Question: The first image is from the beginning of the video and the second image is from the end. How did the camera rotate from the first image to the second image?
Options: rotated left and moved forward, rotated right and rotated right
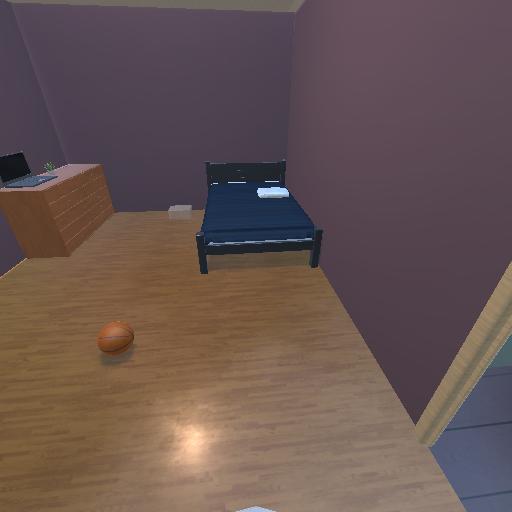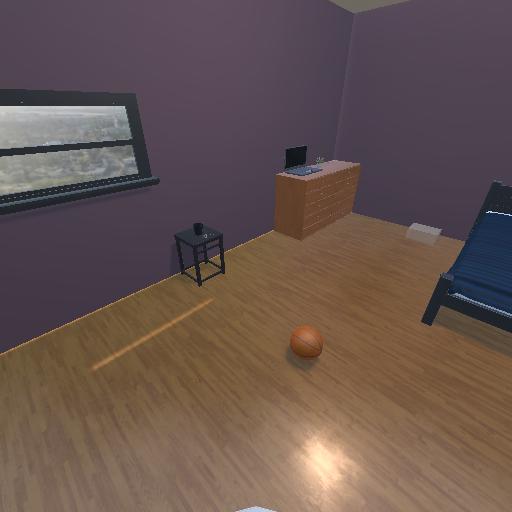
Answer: rotated left and moved forward